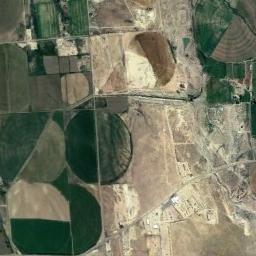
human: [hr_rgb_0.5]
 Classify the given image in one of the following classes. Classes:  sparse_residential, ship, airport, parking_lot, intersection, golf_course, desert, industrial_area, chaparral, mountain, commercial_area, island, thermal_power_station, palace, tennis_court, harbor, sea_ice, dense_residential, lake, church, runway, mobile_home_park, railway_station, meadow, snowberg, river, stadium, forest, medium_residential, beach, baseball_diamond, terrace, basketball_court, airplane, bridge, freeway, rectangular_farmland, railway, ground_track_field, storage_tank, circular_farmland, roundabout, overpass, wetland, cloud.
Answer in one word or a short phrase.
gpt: circular_farmland